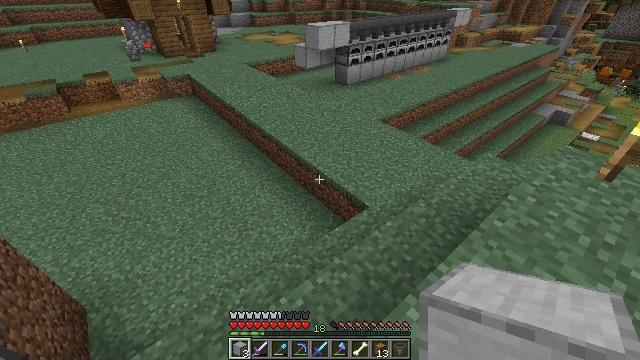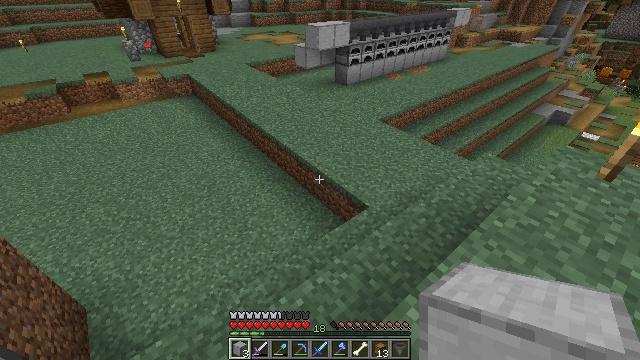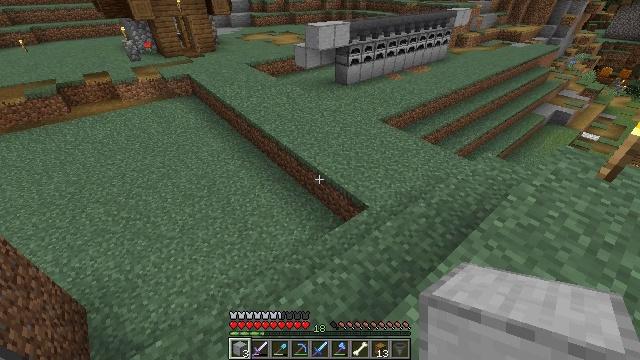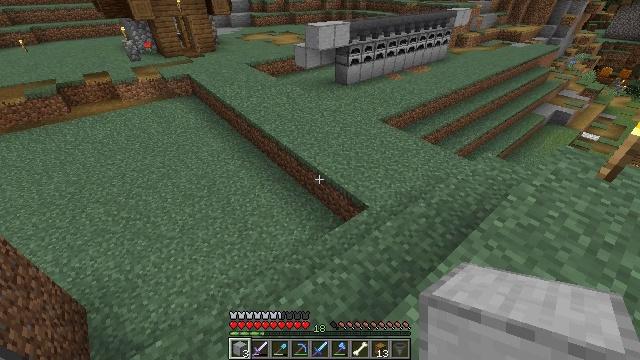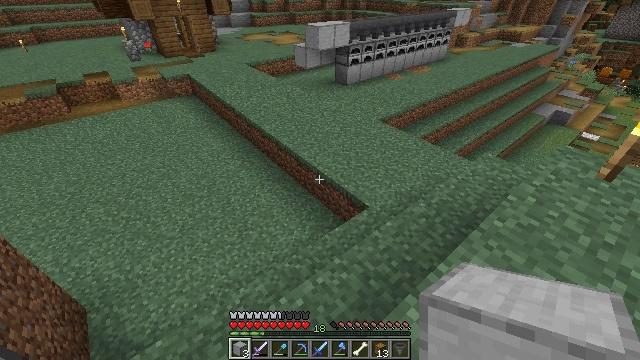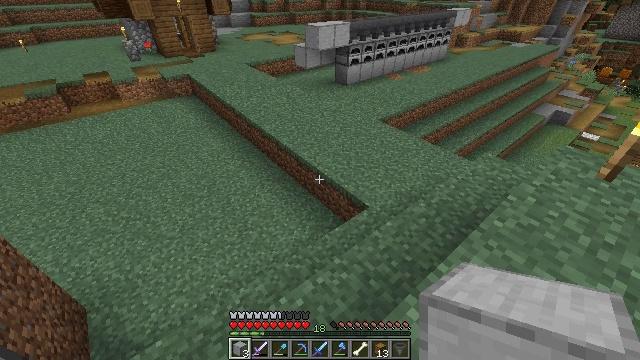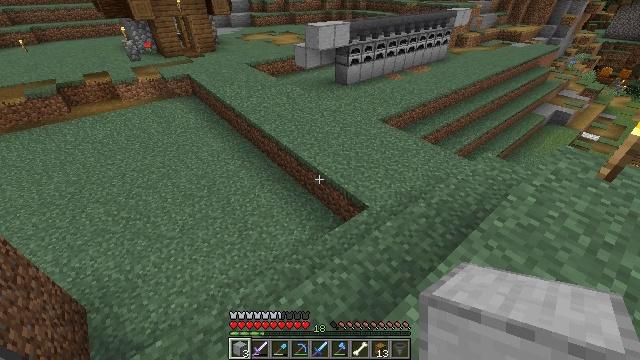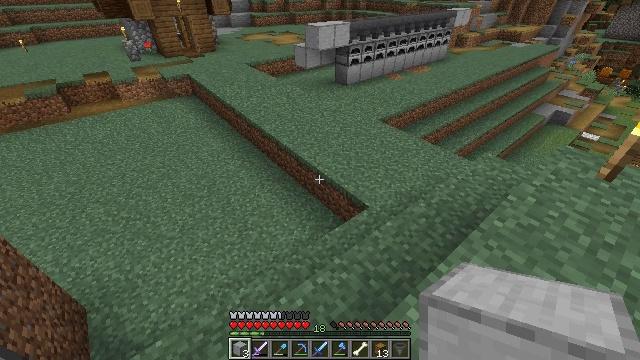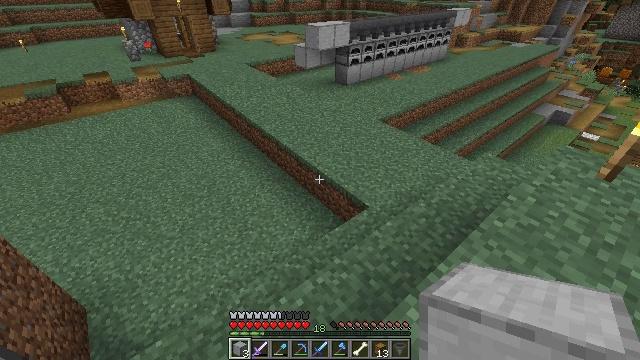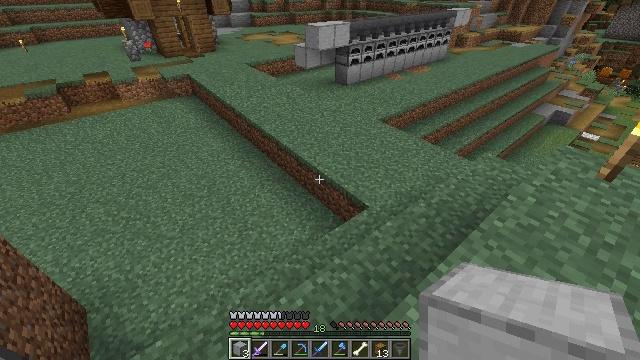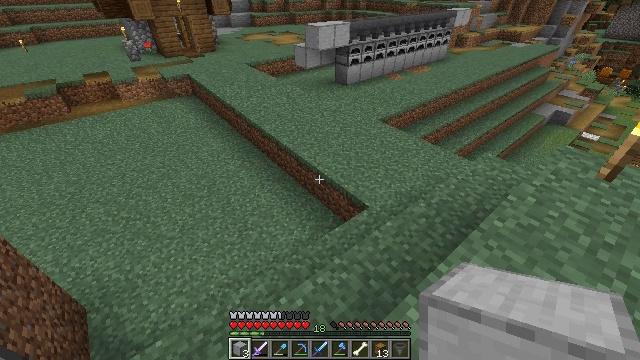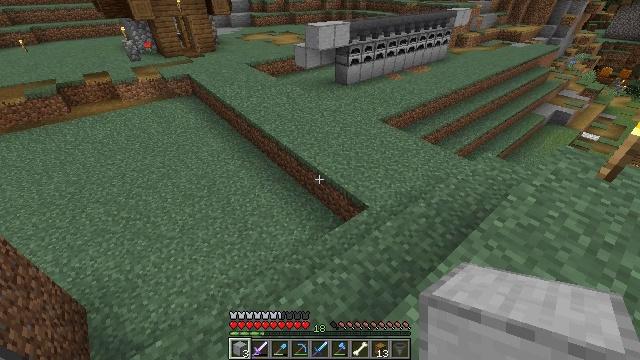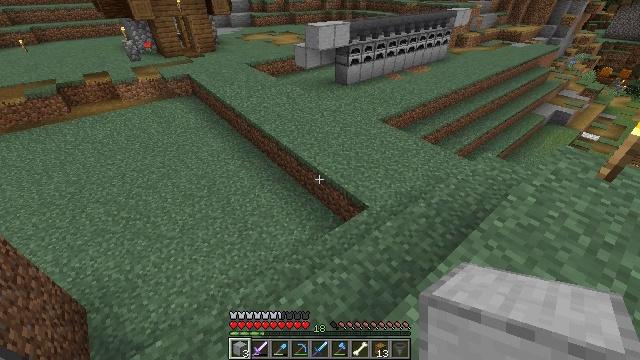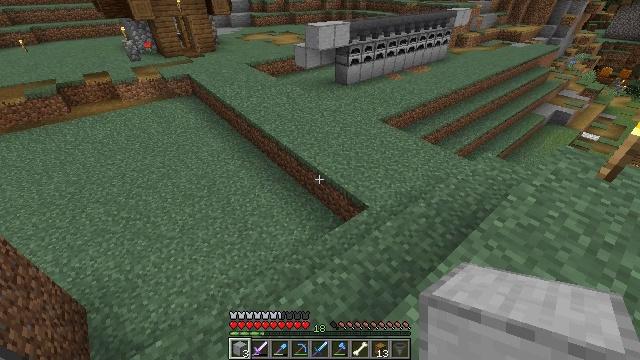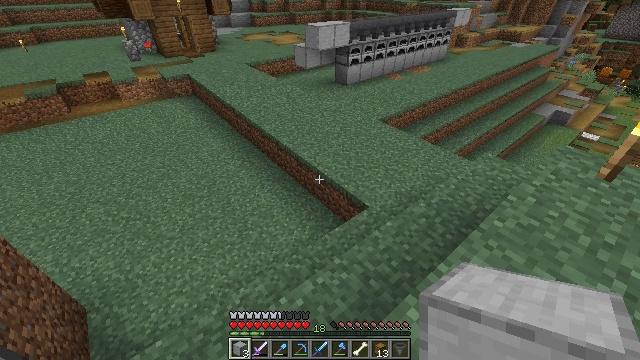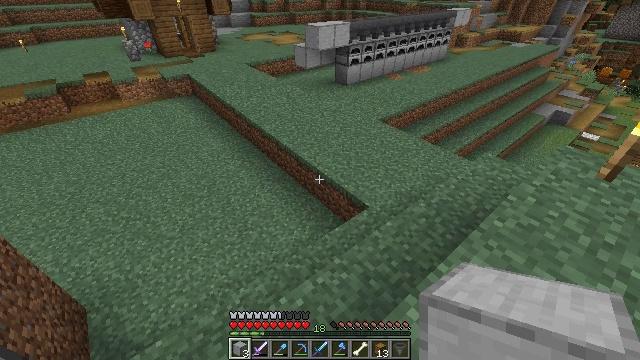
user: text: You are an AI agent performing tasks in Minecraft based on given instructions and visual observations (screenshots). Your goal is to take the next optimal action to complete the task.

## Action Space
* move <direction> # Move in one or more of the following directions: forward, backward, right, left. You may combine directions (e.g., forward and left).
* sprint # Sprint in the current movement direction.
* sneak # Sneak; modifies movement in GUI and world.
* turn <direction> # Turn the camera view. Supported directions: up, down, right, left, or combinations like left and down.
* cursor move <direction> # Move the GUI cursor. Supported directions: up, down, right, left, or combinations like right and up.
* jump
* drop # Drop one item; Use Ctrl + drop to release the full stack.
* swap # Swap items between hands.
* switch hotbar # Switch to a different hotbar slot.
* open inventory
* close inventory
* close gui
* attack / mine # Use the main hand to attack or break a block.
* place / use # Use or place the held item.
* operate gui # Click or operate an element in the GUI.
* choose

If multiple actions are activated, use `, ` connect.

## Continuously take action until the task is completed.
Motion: motion action
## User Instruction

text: Smelt stone into a smooth stone.
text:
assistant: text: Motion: no_op
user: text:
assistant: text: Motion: no_op
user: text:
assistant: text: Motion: no_op
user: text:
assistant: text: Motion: no_op
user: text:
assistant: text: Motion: no_op
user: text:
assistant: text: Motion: no_op
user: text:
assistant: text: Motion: no_op
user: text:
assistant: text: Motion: no_op
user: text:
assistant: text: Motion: no_op
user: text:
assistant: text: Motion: no_op
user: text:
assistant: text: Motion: no_op
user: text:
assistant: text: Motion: no_op
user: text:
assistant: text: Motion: no_op
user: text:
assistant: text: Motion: no_op
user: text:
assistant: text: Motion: no_op
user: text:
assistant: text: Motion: no_op
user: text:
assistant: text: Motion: no_op
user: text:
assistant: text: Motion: no_op
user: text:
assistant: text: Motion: no_op
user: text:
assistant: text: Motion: no_op
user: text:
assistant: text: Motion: no_op
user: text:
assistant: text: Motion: no_op
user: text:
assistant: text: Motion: no_op
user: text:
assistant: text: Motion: no_op
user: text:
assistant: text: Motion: no_op
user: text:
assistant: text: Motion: no_op
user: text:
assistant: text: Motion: no_op
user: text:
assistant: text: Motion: no_op
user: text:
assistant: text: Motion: no_op
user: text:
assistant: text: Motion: no_op